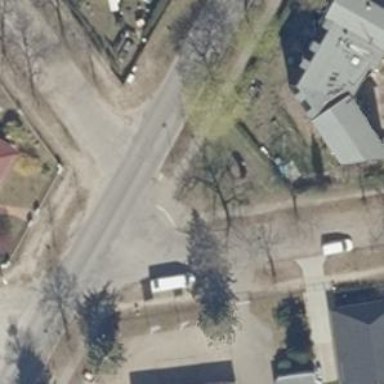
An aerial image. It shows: Tertiary road with asphalt surface. The sidewalks on both sides are covered with dirt.